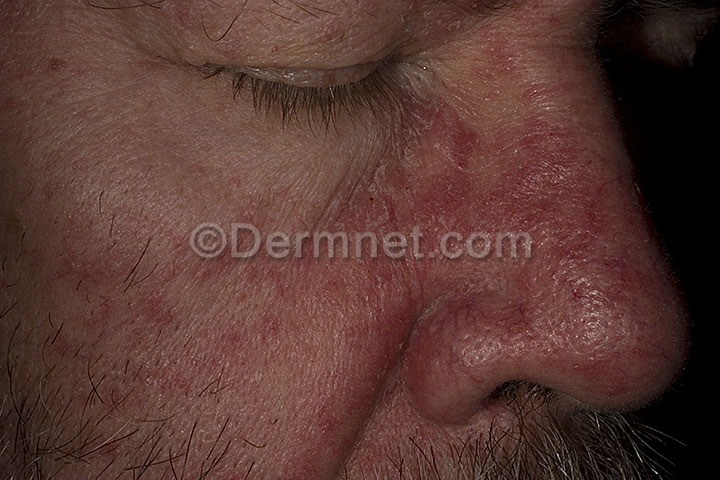
Disease: Psoriasis pictures Lichen Planus and related diseases